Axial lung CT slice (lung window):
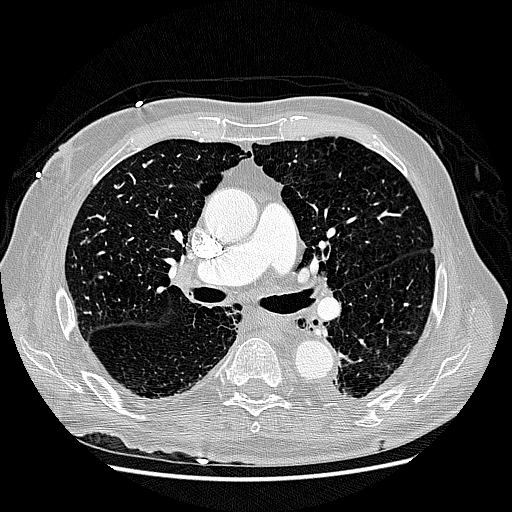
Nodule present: no